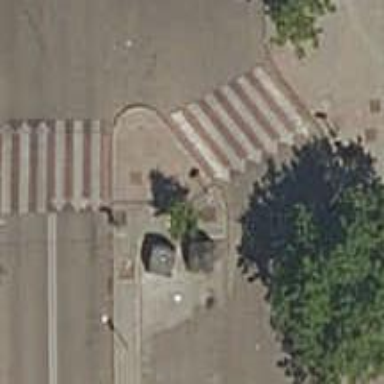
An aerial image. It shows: Uncontrolled crossing on the road.